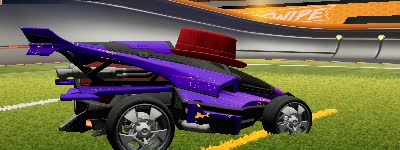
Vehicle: aftershock